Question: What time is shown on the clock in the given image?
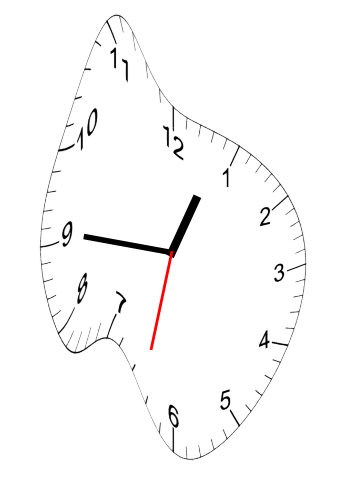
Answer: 12:45:32